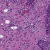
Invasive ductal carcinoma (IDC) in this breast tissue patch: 1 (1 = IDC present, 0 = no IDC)